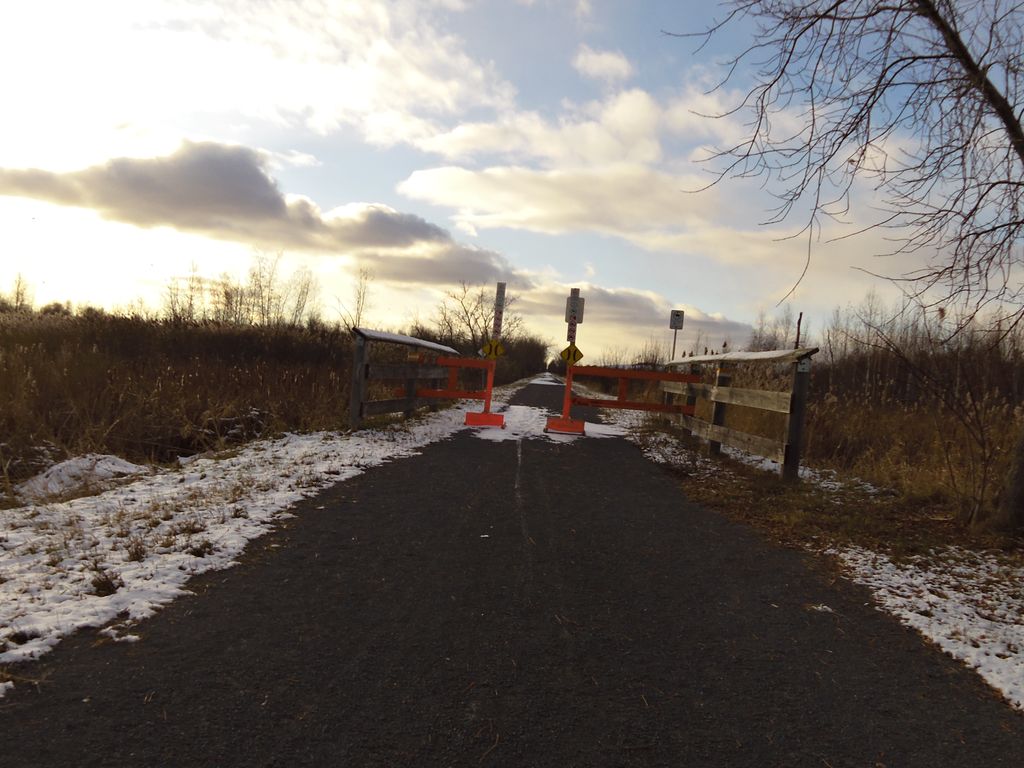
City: ottawa-gatineau